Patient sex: M
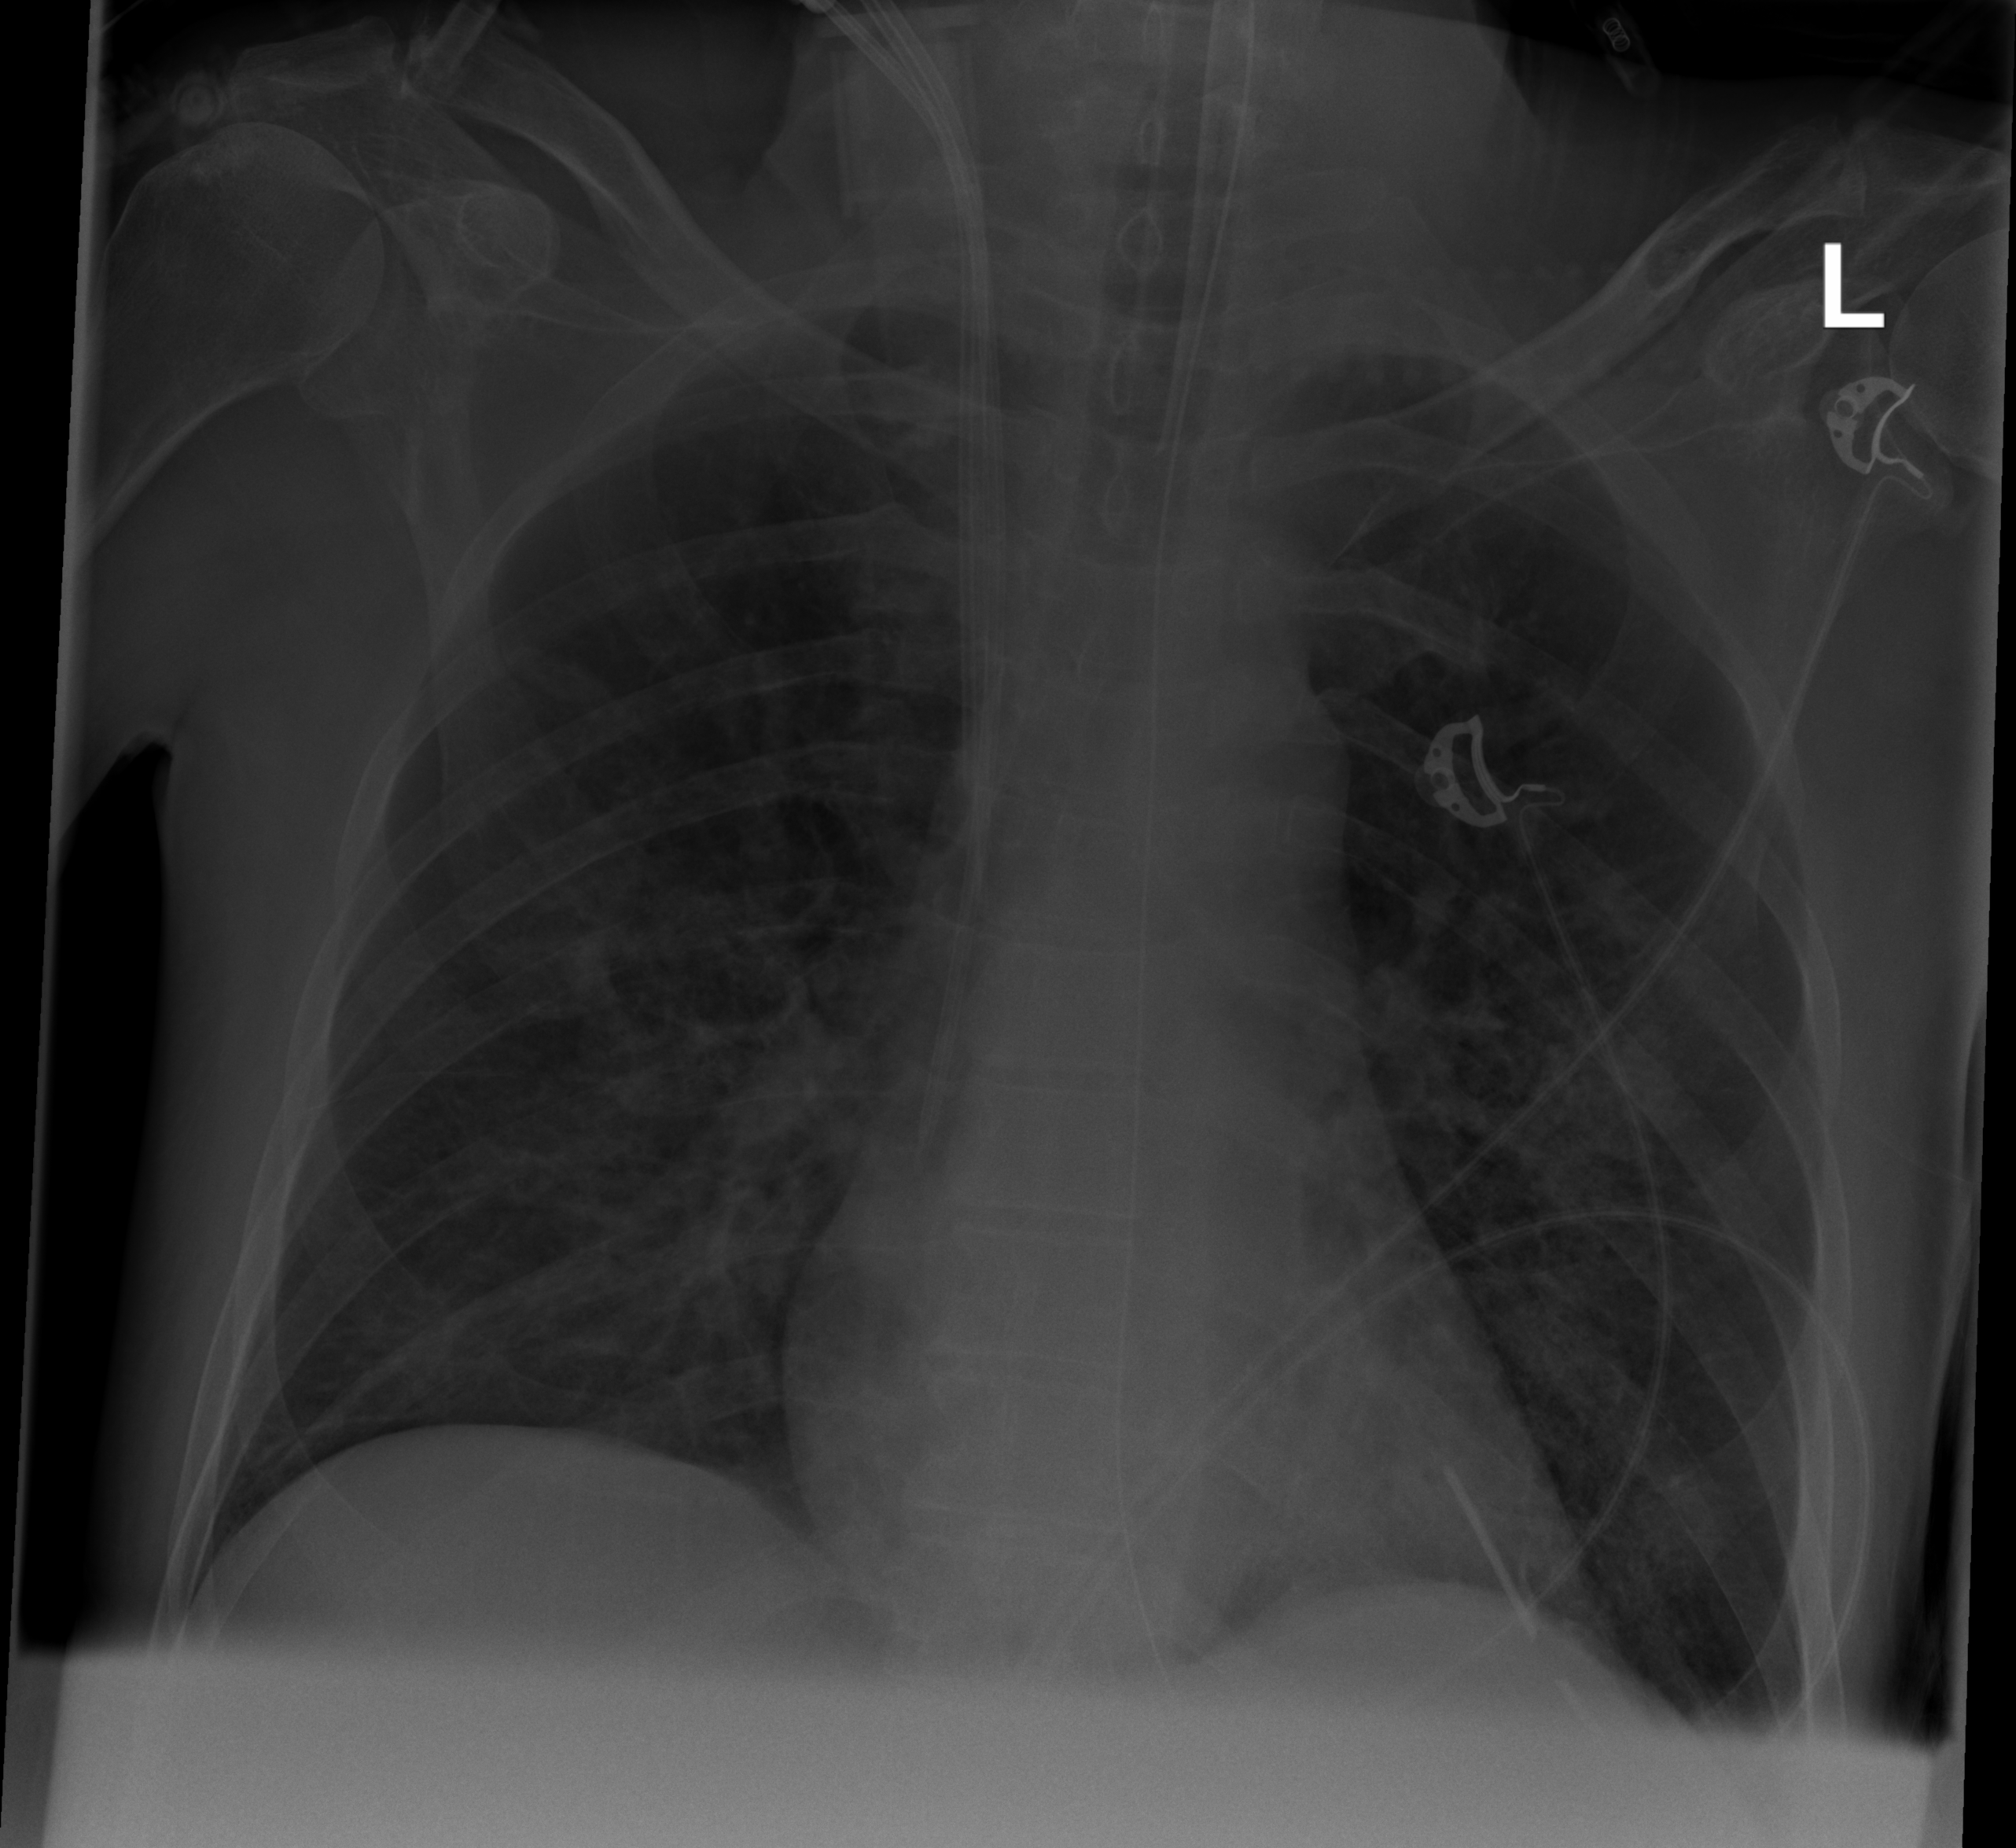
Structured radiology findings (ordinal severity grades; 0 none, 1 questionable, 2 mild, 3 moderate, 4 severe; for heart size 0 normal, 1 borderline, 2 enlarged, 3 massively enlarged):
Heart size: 0
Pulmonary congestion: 0
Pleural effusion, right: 0
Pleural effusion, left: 0
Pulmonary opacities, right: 0
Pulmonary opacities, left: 0
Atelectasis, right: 0
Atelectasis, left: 0